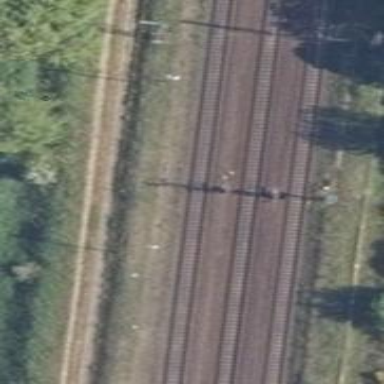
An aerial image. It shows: Railway signal.